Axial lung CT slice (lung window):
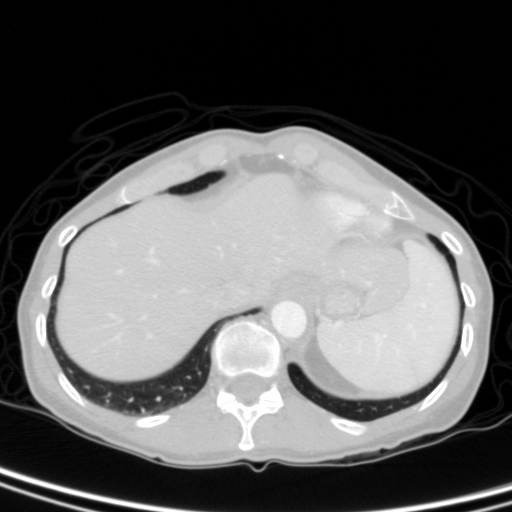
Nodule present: no